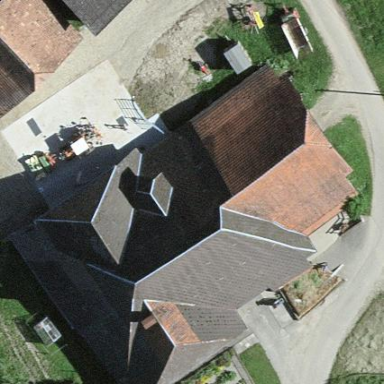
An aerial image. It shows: Farm building.